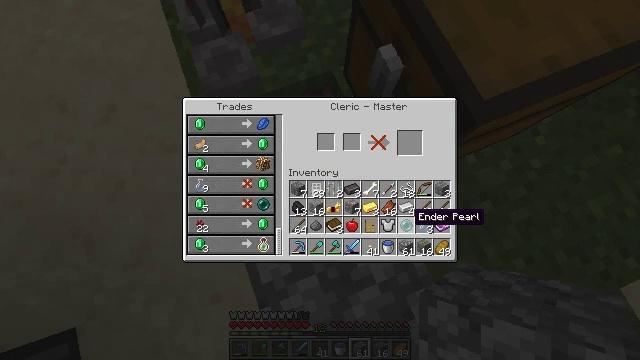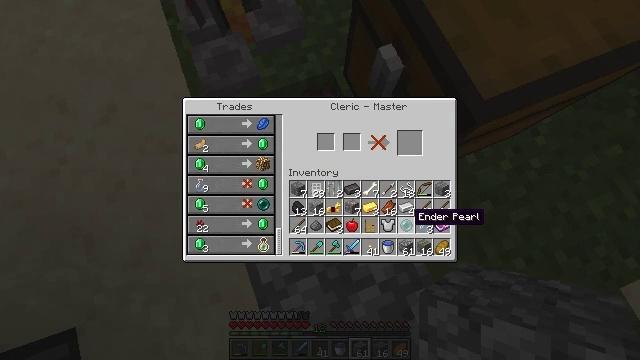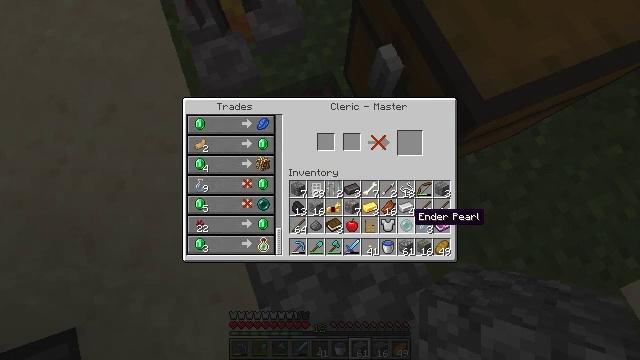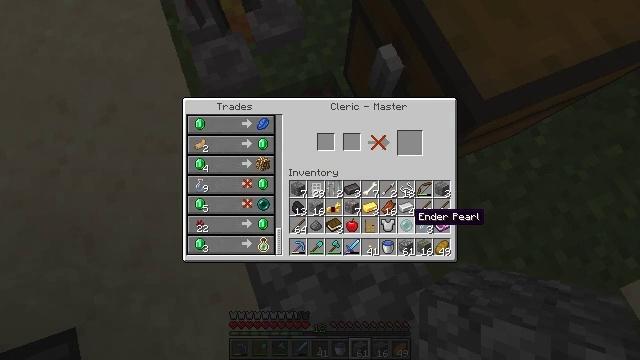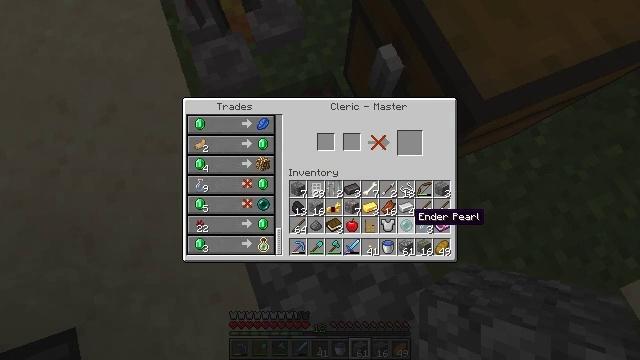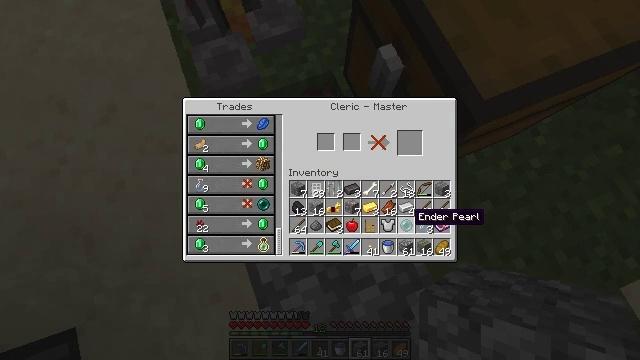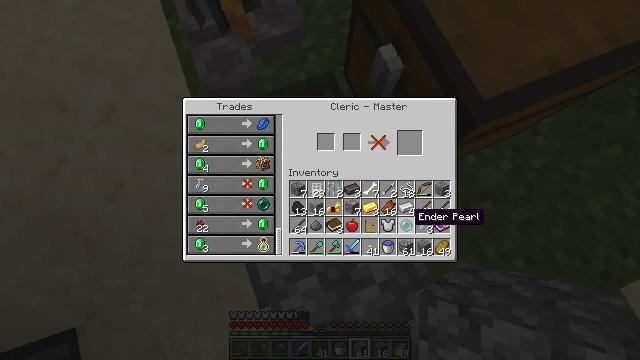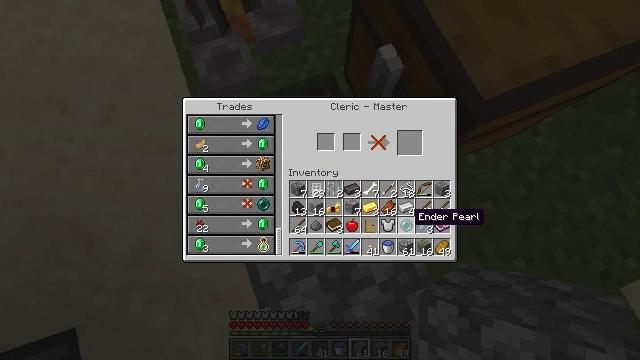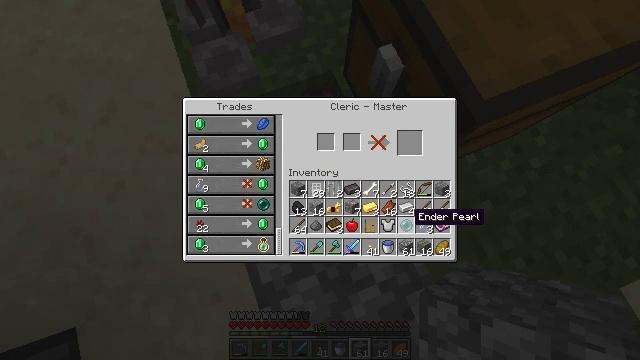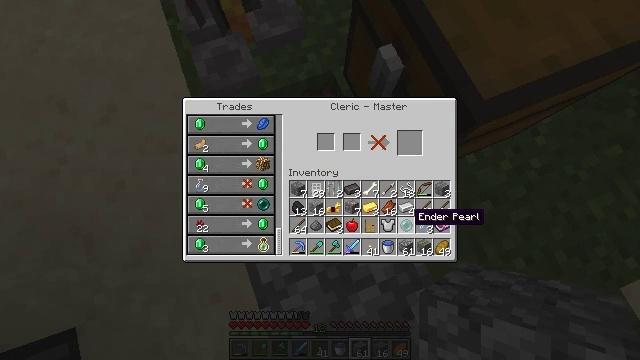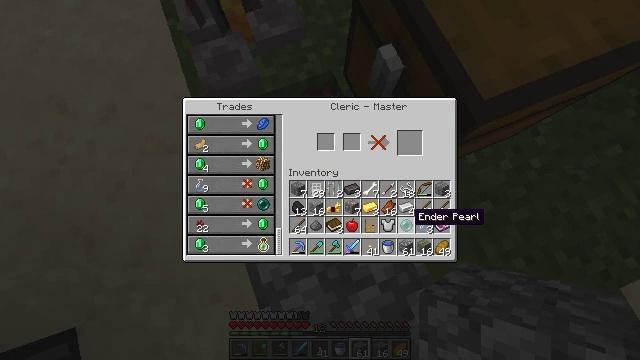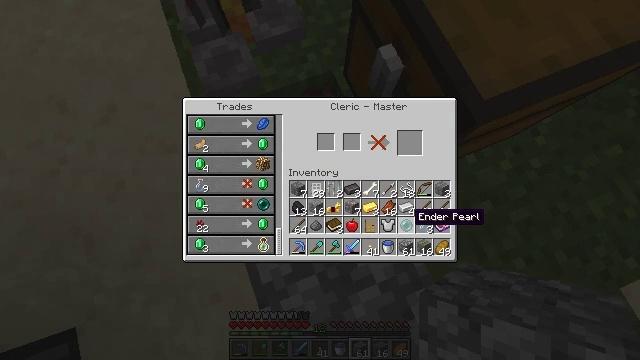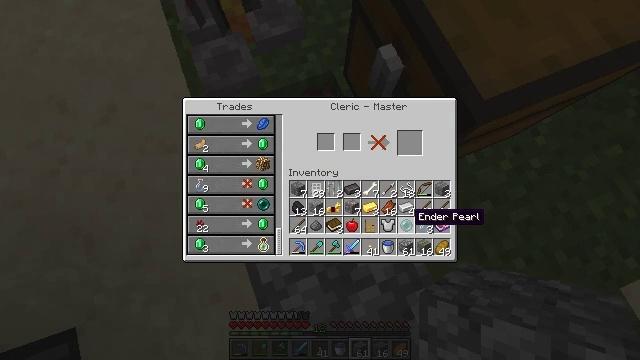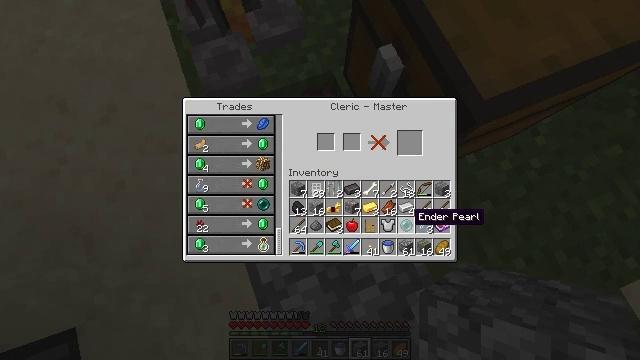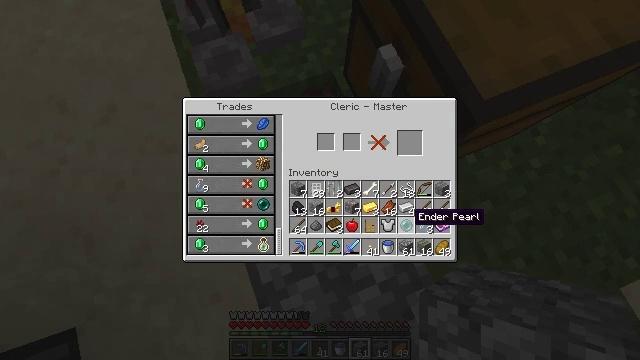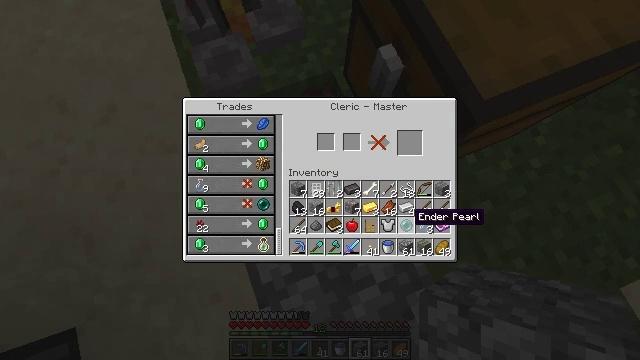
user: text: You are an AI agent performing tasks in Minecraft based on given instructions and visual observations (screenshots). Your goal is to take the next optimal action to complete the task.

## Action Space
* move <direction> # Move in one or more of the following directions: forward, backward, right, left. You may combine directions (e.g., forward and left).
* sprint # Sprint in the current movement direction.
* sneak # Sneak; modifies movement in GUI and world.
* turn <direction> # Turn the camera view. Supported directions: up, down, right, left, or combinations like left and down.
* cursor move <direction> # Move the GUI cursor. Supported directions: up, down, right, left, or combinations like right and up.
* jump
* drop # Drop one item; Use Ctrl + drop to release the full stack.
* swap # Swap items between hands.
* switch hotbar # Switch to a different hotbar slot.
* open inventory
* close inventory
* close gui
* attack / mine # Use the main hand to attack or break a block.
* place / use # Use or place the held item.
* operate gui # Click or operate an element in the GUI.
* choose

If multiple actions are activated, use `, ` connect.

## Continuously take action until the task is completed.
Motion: motion action
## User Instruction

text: Drop iron bars.
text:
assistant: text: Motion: no_op
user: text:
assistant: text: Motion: no_op
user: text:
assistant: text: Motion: no_op
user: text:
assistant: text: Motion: no_op
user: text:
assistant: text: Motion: no_op
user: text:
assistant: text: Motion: no_op
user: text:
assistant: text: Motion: no_op
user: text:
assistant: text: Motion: no_op
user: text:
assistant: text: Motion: no_op
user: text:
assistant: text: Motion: no_op
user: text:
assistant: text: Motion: no_op
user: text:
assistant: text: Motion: no_op
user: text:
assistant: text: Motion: no_op
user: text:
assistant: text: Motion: no_op
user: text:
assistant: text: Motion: no_op
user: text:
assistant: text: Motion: no_op
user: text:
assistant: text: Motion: no_op
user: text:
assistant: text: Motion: no_op
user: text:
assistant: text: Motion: no_op
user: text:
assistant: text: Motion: no_op
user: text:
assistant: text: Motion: no_op
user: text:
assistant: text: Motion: no_op
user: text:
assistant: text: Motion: no_op
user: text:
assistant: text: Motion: no_op
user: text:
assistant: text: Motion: no_op
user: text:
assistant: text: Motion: no_op
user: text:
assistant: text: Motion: no_op
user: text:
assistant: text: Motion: no_op
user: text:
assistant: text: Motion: no_op
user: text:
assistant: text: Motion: no_op